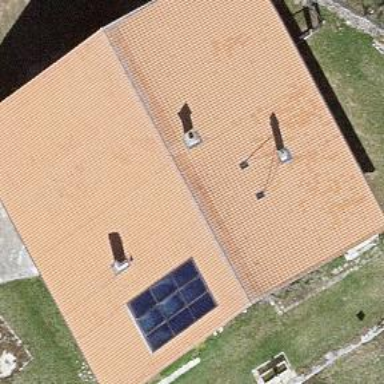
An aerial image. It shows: Building with gabled roof.